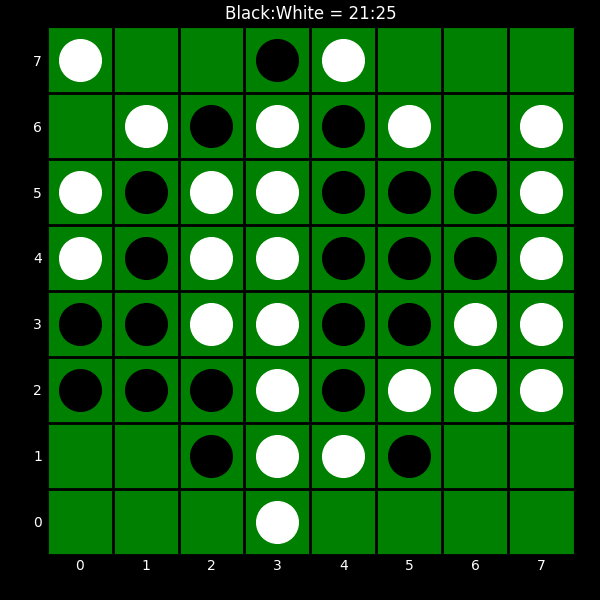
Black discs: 21
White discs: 25